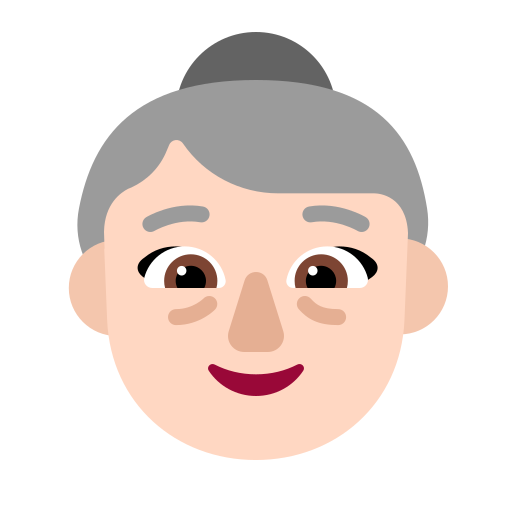
old woman flat light